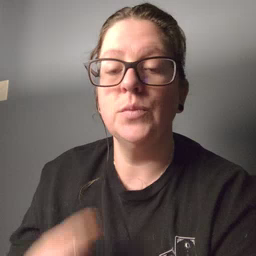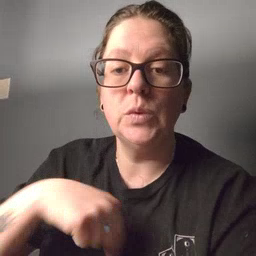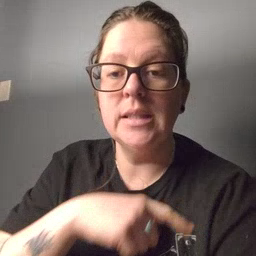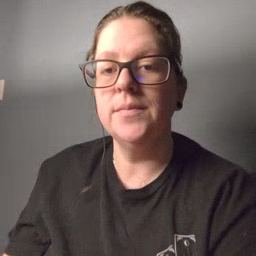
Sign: weus